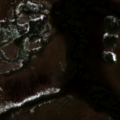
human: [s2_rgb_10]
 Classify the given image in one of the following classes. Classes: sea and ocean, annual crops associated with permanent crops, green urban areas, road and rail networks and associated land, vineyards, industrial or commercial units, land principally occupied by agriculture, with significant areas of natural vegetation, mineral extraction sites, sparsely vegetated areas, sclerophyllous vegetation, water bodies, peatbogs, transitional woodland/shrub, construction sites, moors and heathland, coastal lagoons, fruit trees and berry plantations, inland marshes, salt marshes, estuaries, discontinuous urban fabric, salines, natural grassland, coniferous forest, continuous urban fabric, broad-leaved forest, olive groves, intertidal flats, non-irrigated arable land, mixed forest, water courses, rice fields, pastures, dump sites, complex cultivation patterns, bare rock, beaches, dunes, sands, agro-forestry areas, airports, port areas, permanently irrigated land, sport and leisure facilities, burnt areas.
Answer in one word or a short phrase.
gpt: coniferous forest, transitional woodland/shrub, peatbogs